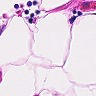
Metastatic tissue present: no